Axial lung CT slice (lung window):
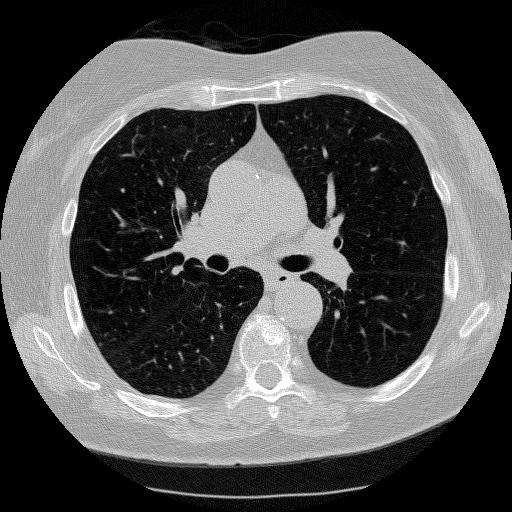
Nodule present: no